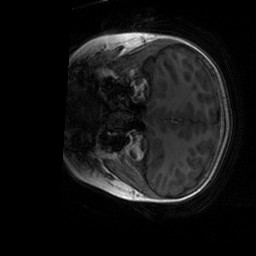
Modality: T1w
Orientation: coronal
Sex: female
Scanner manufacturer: siemens
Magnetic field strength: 3 T
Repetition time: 1.9 s
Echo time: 0.00243 s